Question: This my insert after row code:
'''
using (var spreadSheet = SpreadsheetDocument.Open(memoryStream, true, openSettings))
{
var worksheet = GetWorksheet(spreadSheet);
var worksheetPart = worksheet.WorksheetPart;
var sheetData = worksheetPart.Worksheet.GetFirstChild<SheetData>();
var newRowIndex = 9;
foreach (var item in Items)
{
newRowIndex++;
var newRow = new Row()
{
RowIndex = (uint)newRowIndex
};
var lastRow = sheetData.Elements<Row>().LastOrDefault(l => l.RowIndex == newRowIndex - 1);
sheetData.InsertAfter(newRow, lastRow);
}
worksheet.Save();
}
'''
And my excel report template:

This code works fine, but result is not correct. The problem is that new rows should insert before 9 row.
How can I solve this problem?
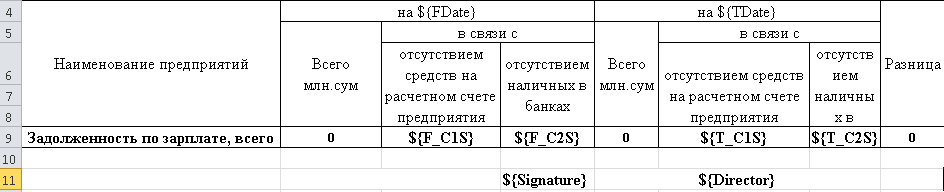
Answer: OK!!!,thanks all and I success this Question for answer in the <URL>
For example:
'''
public static void AppendRefRow(string path)
{
using (var pck = new ExcelPackage(new FileInfo(path)))
{
var ws = pck.Workbook.Worksheets.FirstOrDefault();
var refRowIndex = 9;
var refColumnIndex = 1;
for (int index = Items.Length - 1; index >= 0; index--)
{
ws.InsertRow(refRowIndex, 1, refRowIndex);
ws.Cells[refRowIndex, refColumnIndex + 0].Value = index + 1;
//TODO: write here other rows...
}
pck.Save();
}
'''